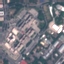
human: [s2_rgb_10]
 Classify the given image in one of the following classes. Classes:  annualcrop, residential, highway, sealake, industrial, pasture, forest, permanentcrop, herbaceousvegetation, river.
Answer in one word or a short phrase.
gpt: Industrial